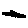
Label: moon